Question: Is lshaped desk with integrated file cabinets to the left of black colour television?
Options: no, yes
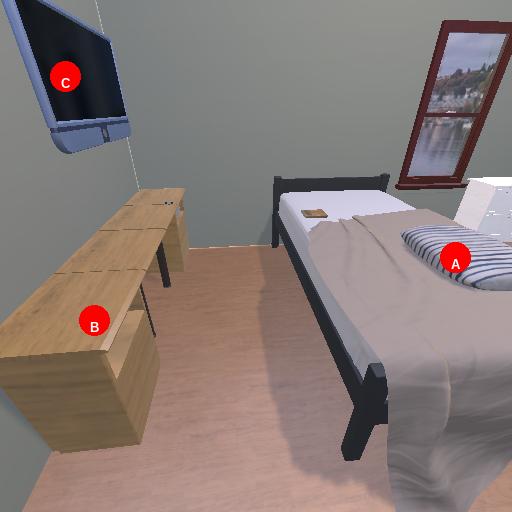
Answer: no